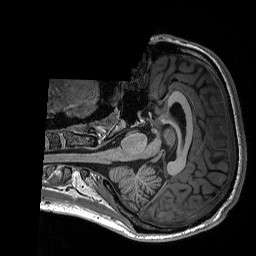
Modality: T1w
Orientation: axial
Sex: male